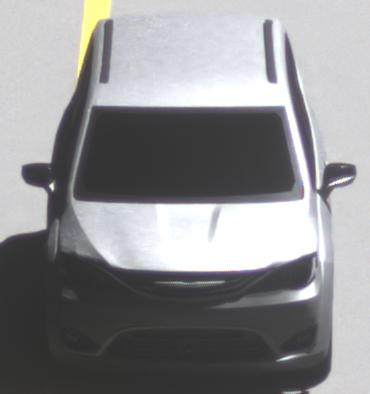
Make: Chrysler
Model: Pacifica
Detailed model: -
Model produced from: 2016
Model produced until: 2020
Doors: 5
Color: white
Road condition: dry road
Daytime: midday
Contrast: medium contrast